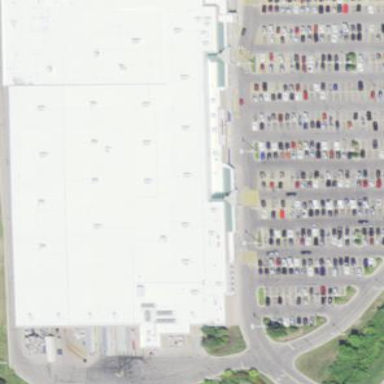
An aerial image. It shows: Flat-roofed retail building housing supermarket.